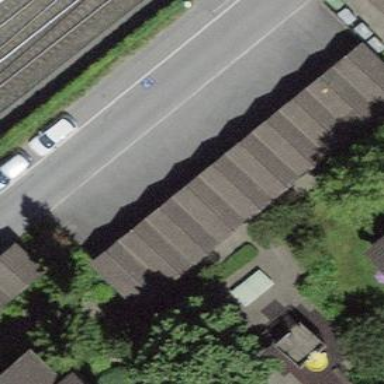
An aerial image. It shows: Group of garages.